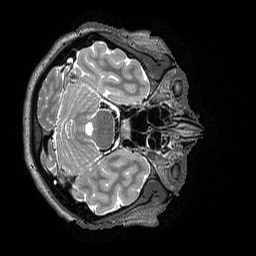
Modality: T2w
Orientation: axial
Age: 38
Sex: female
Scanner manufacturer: siemens
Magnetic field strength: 3 T
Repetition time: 3.2 s
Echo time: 0.564 s